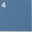
Piece: xx